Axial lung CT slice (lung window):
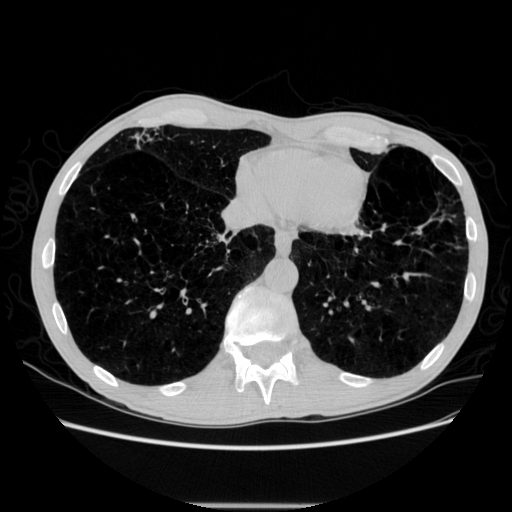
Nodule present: no